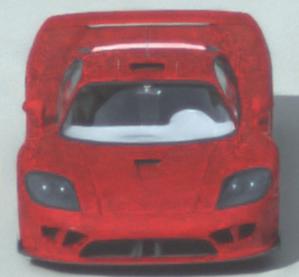
Make: Saleen
Model: S7
Detailed model: -
Model produced from: 2000
Model produced until: 2008
Doors: 2
Color: red
Road condition: dry road
Daytime: morning or afternoon
Contrast: low contrast